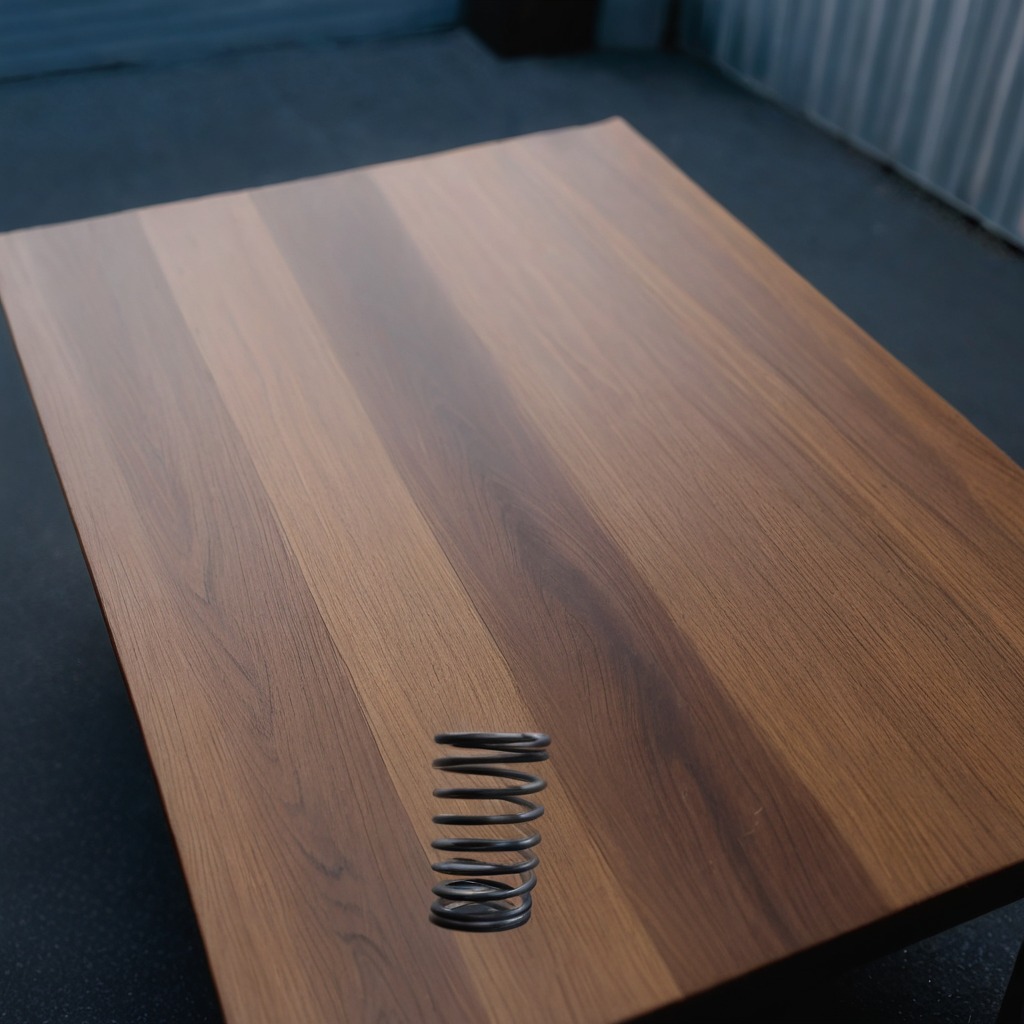
A coiled metal spring is lying on a old table with faint burn marks in a small garage at twilight.